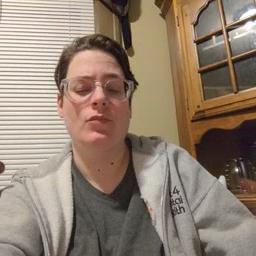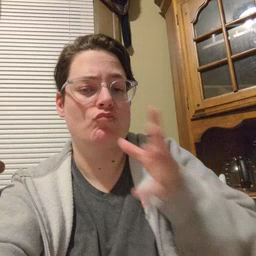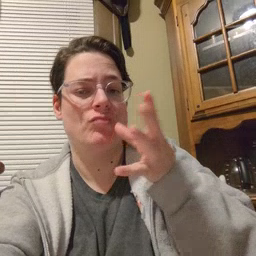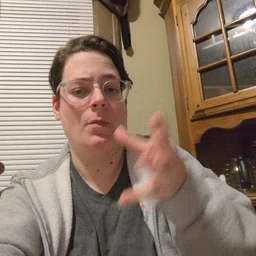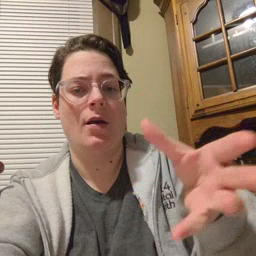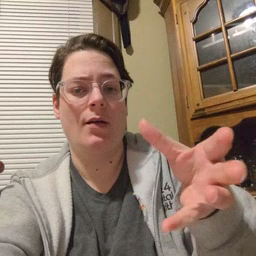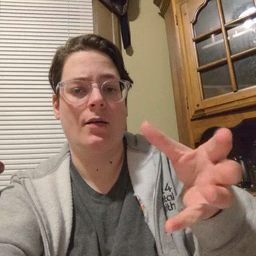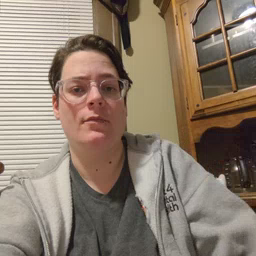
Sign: grandma